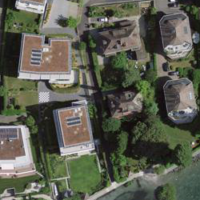
EUNIS habitat code: 55
Species observed at this site:
Tachybaptus ruficollis
Chroicocephalus ridibundus
Corvus corone
Motacilla cinerea
Cygnus olor
Larus michahellis
Fulica atra
Jasminum nudiflorum
Viburnum tinus
Anas platyrhynchos
Mergus merganser
Larus canus